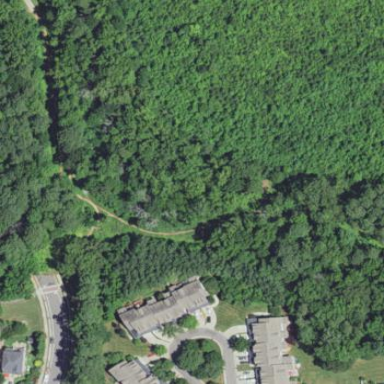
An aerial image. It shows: Mixed woodland with variety of leaf types and cycles.